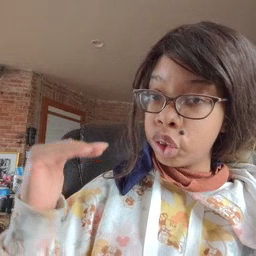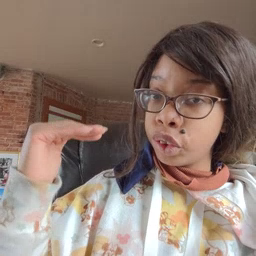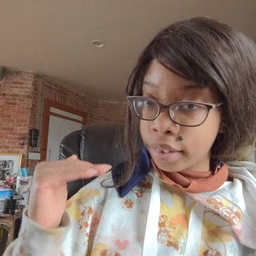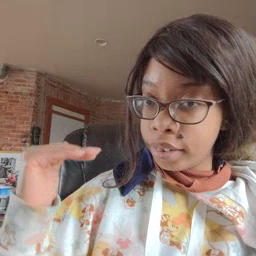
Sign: child